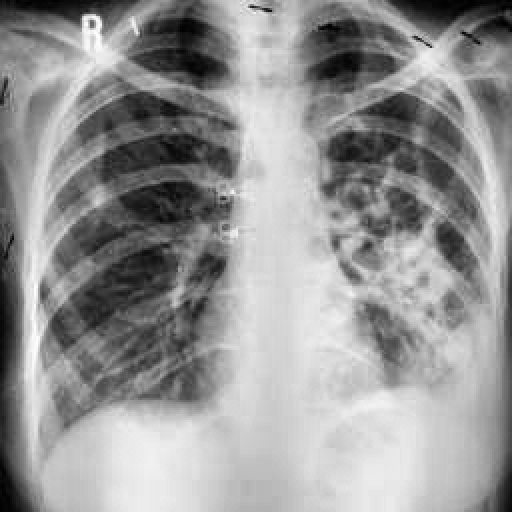
Finding: TUBERCULOSIS